Interaction volume radius: 10 \u00c5
Interaction volume height: 30 \u00c5
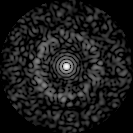
Disorder parameter: 0.8411